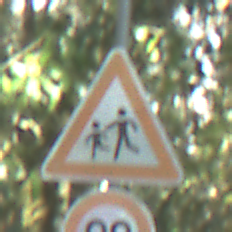
Verkehrszeichen: KinderRechts
Zusatzzeichen unten: Geschwindigkeit90
Umgebung: Outdoor, Nature
Tageszeit: Midday
Wetter: Clear
Licht: Natural
Jahreszeit: NotSpecified
Kontrast: LowContrast